Question:
This is My inventory command sorry, I cant send the image cuz I don't have 10 reputations to do that,
here is my code first see the image it will help you guys get a better understanding of what I am asking pardon if it sounds rude
'''
@app_commands.command(name="inventory", description="check you inventory")
@app_commands.guild_only()
async def inventory(self, interaction: discord.Interaction) -> None:
await interaction.response.defer(ephemeral=False, thinking=True)
author = interaction.user.id
lol = await self.bot.db.fetch("SELECT item_info.item_name,user_inventory.count FROM user_inventory INNER JOIN item_info USING(item_id) WHERE user_inventory.user_id = $1",author)
await interaction.followup.send(embed=discord.Embed(title=f"{interaction.user.name}'s Inventory ", description=f"{lol}"))
'''
SO I am making a bot like dank Memer For my discord Server, I am pretty sure you guys have seen the dank memer Inventory command, How beautiful their embed is and the use of emoting But as I have shown you guys an image, my inventory command is kinda messy and ugly and I am getting record but I want to value and count, how can I get them and how can I make embed like dank memer like the amount of space btw 1 item, emotes and everything I am new here so pardon if I asked something that I should not
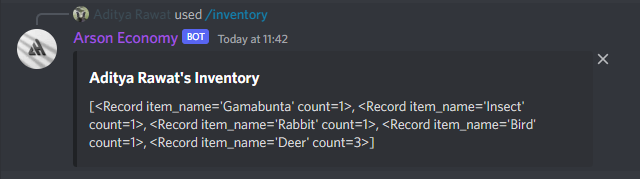
Answer: <URL>
fetch returns a list of Record instances.
You can iterate over the list to get a single Record instance.
'''
lol = await self.bot.db.fetch("SELECT item_info.item_name,user_inventory.count FROM user_inventory INNER JOIN item_info USING(item_id) WHERE user_inventory.user_id = $1",author)
for element in lol:
...
'''
From your image:
<URL>
To the 'item_name' you'd have to do:
'''
element.get("item_name", "no name")
'''
see: <URL>
If it does not find 'item_name' it will return the string '"no name"'
You created an Embed here:
'''
embed=discord.Embed(title=f"{interaction.user.name}'s Inventory ", description=f"{lol}")
'''
However that only has a 'title' and 'description'. If you want to put the 'item_name' and 'count' information into embed you do something like:
'''
embed.add_field(name=element.get("item_name", "no name"), value=element.get("count", "NaN"))
'''
see: <URL>
so it looks something like:
'''
async def inventory(self, interaction: discord.Interaction) -> None:
await interaction.response.defer(ephemeral=False, thinking=True)
author = interaction.user.id
lol = await self.bot.db.fetch("SELECT item_info.item_name,user_inventory.count FROM user_inventory INNER JOIN item_info USING(item_id) WHERE user_inventory.user_id = $1",author)
embed=discord.Embed(title=f"{interaction.user.name}'s Inventory ", description="")
for element in lol:
embed.add_field(name=element.get("item_name", "no name"), value=element.get("count", "NaN"))
await interaction.followup.send(embed=embed)
'''
PS: Code looks really ugly but I'm just basing mine off yours. It is not recommended but I understand you are learning.